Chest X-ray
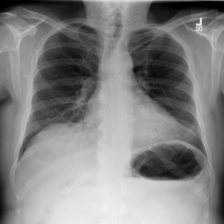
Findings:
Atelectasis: negative
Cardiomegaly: negative
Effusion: negative
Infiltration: negative
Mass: negative
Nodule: positive
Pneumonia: negative
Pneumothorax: negative
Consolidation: negative
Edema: negative
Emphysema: negative
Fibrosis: negative
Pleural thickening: negative
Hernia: negative